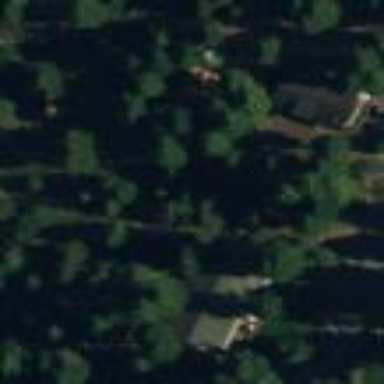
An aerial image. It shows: Woodland with evergreen needle-leaved trees.